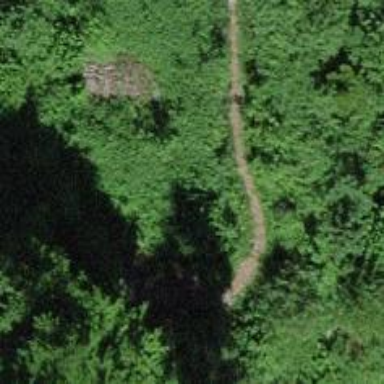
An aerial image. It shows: Unpaved path with excellent trail visibility.